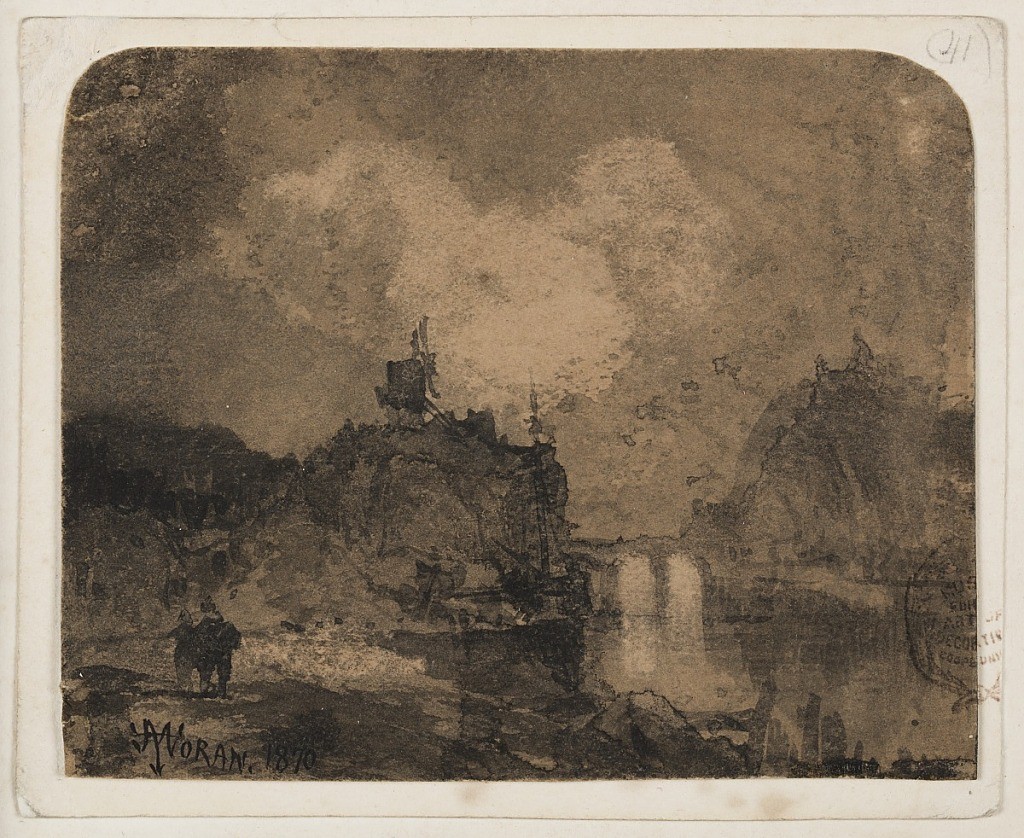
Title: River Scene, Grand Canyon, Colorado
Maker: Thomas Moran, American, b. Britain, 1837–1926
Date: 1870
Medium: Brush and ink wash on cream wove paper
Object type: Drawing
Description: Horizontal view of hills on either side of a river in the middle ground, with a windmill topping the left hill.  A bridge crosses the water nearby and a group of three people stands near the lower left corner.